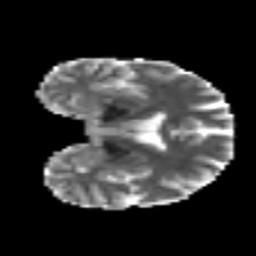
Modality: MD
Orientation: coronal
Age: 30
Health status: ill
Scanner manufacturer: philips
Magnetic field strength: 3 T
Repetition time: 9 s
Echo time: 0.127 s